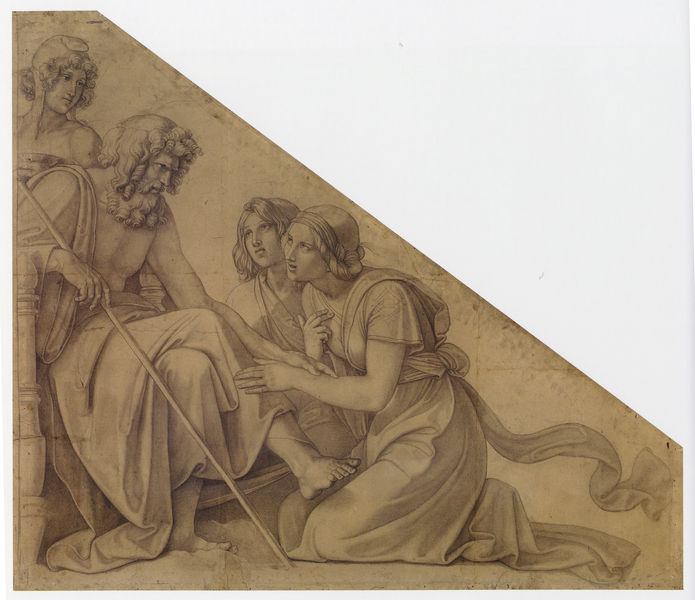
Titel: Eos und Thitonos vor Zeus
Künstler: Peter Cornelius
Standort: Berlin
Institution: Alte Nationalgalerie
Schlagwörter: fuß, gott, hand, mann, schatten, umhang, weiß, dreieck, frauen, mädchen, sitzen, braun, brust, finger, frau, frisuren, geste, grau, kleid, licht, männer, profil, schwarz, skizze, stirn, szene, zeichnung, blick, dame, gürtel, tuch, beige, gespräch, haube, schleife, bart, gesichter, jung, mütze, band, blicke, böse, falten, kleidung, trauer, bild, gesten, hände, gewand, haare, mantel, sitzend, stoff, drei, gewänder, locken, schräg, stock, bein, füße, papier, armlehne, man, lehrer, stab, studie, grafik, sepia, wehen, thron, sprechen, ernst, streng, finster, faltenwurf, knie, zehen, zeigen, nazarener, barfuss, tusche, antike, jungfrau, knien, entwurf, zwickel, pergament, gestus, jüngling, christus, jesus, giebelfeld, zeus, toga, flehen, innig, knieend, kniend, knieen, knieende, bittsteller, gewäner, miene, bettler, heiliger, wanderstab, bänder, bitte, schief, gespräche, berührung, bewundern, zepter, zuhören, phrygisch, baluster, schie, blickachse, anhimmeln, lauschen, vergebung, erzählen, fürbitte, fragen, pflegen, redegestus, reue, fußwaschung, schieg, gitt, mann greis, alt jung, kienend, fußwaschen, kompositionslinie